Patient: sex M, age 51
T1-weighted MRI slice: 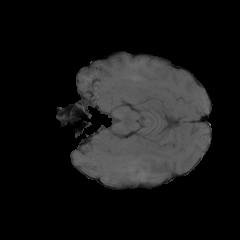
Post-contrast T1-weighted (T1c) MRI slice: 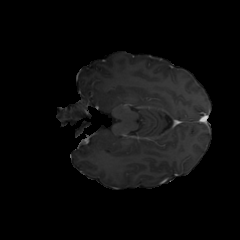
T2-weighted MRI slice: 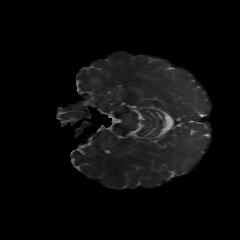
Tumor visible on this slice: no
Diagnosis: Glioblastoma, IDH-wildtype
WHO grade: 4